Question: I have some issue with Search Filter in my ListView. When i type letters of my objects into the searchbox, it searches normally. But when I add anything else, the items stay in the ListView in spite of the fact that it doesn't contain that text. You can see it in the picture.
Do you have any idea, how to solve this?

Adapter with filter class (below):
'''
public class AnimalAdapter extends ArrayAdapter<Animal> implements Filterable{
private Context mContext;
private List<Animal> mAnimals;
ImageLoader imageLoader;
DisplayImageOptions options;
Activity activity;
AnimalAdapter adapter;
private Filter animalFilter;
private List<Animal> animaly;
ListView mListView;
RelativeLayout row;
@SuppressWarnings("deprecation")
public AnimalAdapter(Context context, List<Animal> objects) {
super(context, R.layout.animal_row_item, objects);
ImageLoaderConfiguration config = new ImageLoaderConfiguration.Builder(context).build();
imageLoader = ImageLoader.getInstance();
imageLoader.init(config);
options = new DisplayImageOptions.Builder()
.cacheInMemory()
.cacheOnDisc()
.build();
this.mContext = context;
this.mAnimals = objects;
this.animaly = objects;
}
public View getView(int position, View convertView, ViewGroup parent){
if(convertView == null){
LayoutInflater mLayoutInflater = LayoutInflater.from(mContext);
convertView = mLayoutInflater.inflate(R.layout.animal_row_item, null);
}
final Animal animal = mAnimals.get(position);
TextView animalView = (TextView) convertView.findViewById(R.id.animal_text);
TextView areaView = (TextView) convertView.findViewById(R.id.area_text);
final ImageView animalPic = (ImageView)convertView.findViewById(R.id.animal_pic);
final ProgressBar indicator = (ProgressBar)convertView.findViewById(R.id.progress);
indicator.setVisibility(View.VISIBLE);
animalPic.setVisibility(View.INVISIBLE);
//Setup a listener we can use to switch from the loading indicator to the Image once it's ready
ImageLoadingListener listener = new ImageLoadingListener(){
@Override
public void onLoadingStarted(String arg0, View arg1) {
// TODO Auto-generated method stub
}
@Override
public void onLoadingCancelled(String arg0, View arg1) {
// TODO Auto-generated method stub
}
@Override
public void onLoadingComplete(String arg0, View arg1, Bitmap arg2) {
indicator.setVisibility(View.INVISIBLE);
animalPic.setVisibility(View.VISIBLE);
}
@Override
public void onLoadingFailed(String arg0, View view, FailReason arg2) {
}
};
imageLoader.displayImage(animal.getImgUrl(), animalPic,options, listener);
animalView.setText(animal.getAnimal());
areaView.setText(animal.getArea());
convertView.setOnClickListener(new OnClickListener() {
@Override
public void onClick(View view) {
Intent intent = new Intent(getContext(), MoreActivity.class);
intent.putExtra("about", animal.getAbout());
intent.putExtra("animal", animal.getAnimal());
intent.putExtra("imgUrl", animal.getImgUrl());
getContext().startActivity(intent);
}
});
return convertView;
}
public int getCount() {
return mAnimals.size();
}
@Override
public Filter getFilter() {
if (animalFilter == null)
animalFilter = new AnimalFilter();
return animalFilter;
}
private class AnimalFilter extends Filter {
@Override
protected FilterResults performFiltering(CharSequence constraint) {
FilterResults results = new FilterResults();
// We implement here the filter logic
if (constraint == null || constraint.length() == 0) {
// No filter implemented we return all the list
results.values = animaly;
results.count = animaly.size();
}
if (constraint!= null && constraint.toString().length() > 0) {
List<Animal> nAnimalList = new ArrayList<Animal>();
for (Animal p : animaly) {
if (p.getAnimal().toUpperCase().contains(constraint.toString().toUpperCase())
&&p.getAnimal().toUpperCase().startsWith(constraint.toString().toUpperCase()))
nAnimalList.add(p);
if (p.getAnimal().toUpperCase().contains(constraint.toString().toUpperCase())
&&!p.getAnimal().toUpperCase().startsWith(constraint.toString().toUpperCase()))
nAnimalList.remove(p);
}
results.values = nAnimalList;
results.count = nAnimalList.size();
}
return results;
}
@SuppressWarnings("unchecked")
@Override
protected void publishResults(CharSequence constraint,
FilterResults results) {
// Now we have to inform the adapter about the new list filtered
if (results.count == 0)
notifyDataSetInvalidated();
else {
mAnimals = (List<Animal>) results.values;
notifyDataSetChanged();
}
}
}
}
'''
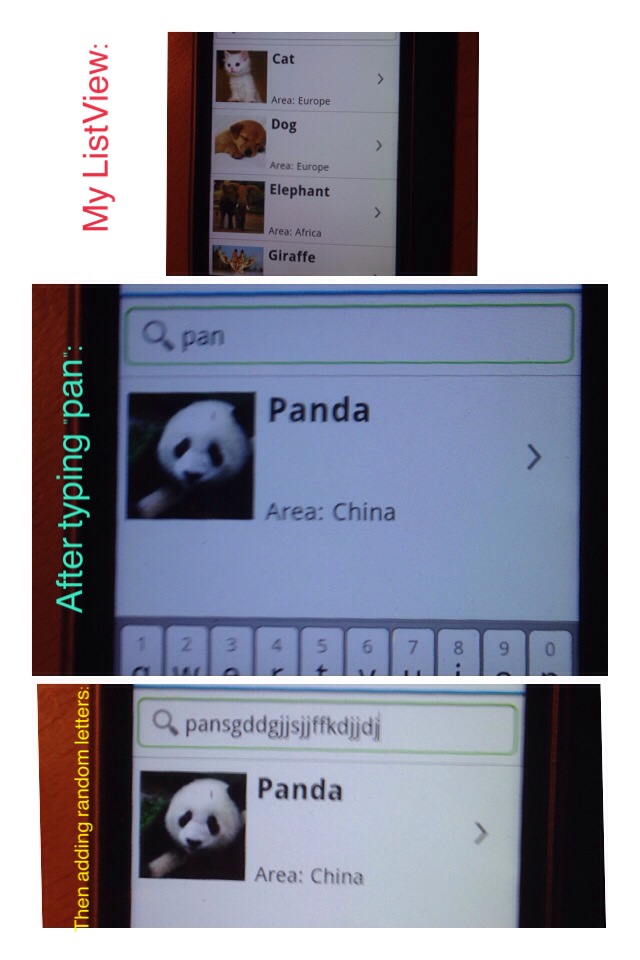
Answer: Though I think your logic populating the List might be off (i.e. there is no need to do .remove() on a list that starts empty), your error might be in publishResults:
'''
if (results.count == 0)
notifyDataSetInvalidated(); // <-- this isn't right
else
{
mAnimals = (List<Animal>) results.values;
notifyDataSetChanged();
}
'''
notifyDataSetInvalidated() likely isn't what you want to do to empty your list, do this instead:
'''
@Override
protected void publishResults(CharSequence constraint, FilterResults results)
{
// even if results.values is an empty List<Animal>, you want to notify your adapter!
mAnimals = (List<Animal>) results.values;
notifyDataSetChanged();
}
'''